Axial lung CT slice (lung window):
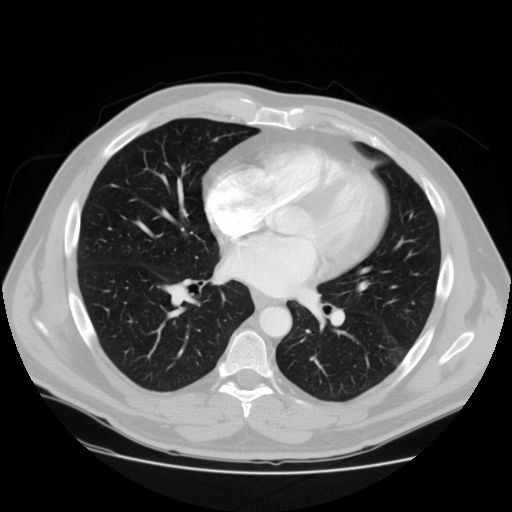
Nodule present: no